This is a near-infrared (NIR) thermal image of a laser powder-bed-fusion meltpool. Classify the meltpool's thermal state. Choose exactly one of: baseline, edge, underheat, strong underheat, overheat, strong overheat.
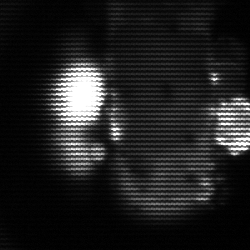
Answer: strong underheat